Question: I have an 'UITableViewCell' and there are 2 UILabels in it as shown in the diagram below.

I want to programatically 'autolayout' it so it fits the screen. How can i programatically add autolayout constraints ?
'''
- (id)initWithStyle:(UITableViewCellStyle)style reuseIdentifier:(NSString *)reuseIdentifier
{
self = [super initWithStyle:style reuseIdentifier:reuseIdentifier];
if (self)
{
self.mylabel = [[UILabel alloc] initWithFrame:CGRectMake(5, 10, 100, 30)];
self.mylabel.font = [UIFont fontWithName:@"Arial" size:10.0f];
}
}
'''
nb: height of the cell is 400.
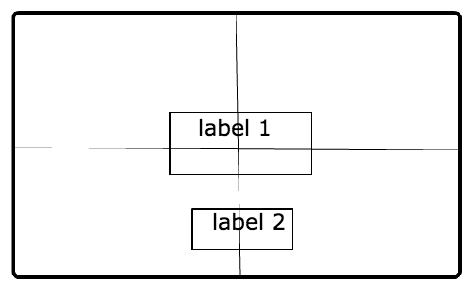
Answer: Implement this code,
'''
#import "TableViewCell.h"
@implementation TableViewCell
- (instancetype)initWithStyle:(UITableViewCellStyle)style reuseIdentifier:(NSString *)reuseIdentifier
{
if (self = [super initWithStyle:style reuseIdentifier:reuseIdentifier])
{
_label1 = [[UILabel alloc] initWithFrame:CGRectMake(0, 0, 50, 50)];
[_label1 setBackgroundColor:[UIColor yellowColor]];
[_label1 setText:@"Label 1"];
[[self contentView] addSubview:_label1];
_label2 = [[UILabel alloc] initWithFrame:CGRectMake(100, 300, 50, 50)];
[_label2 setBackgroundColor:[UIColor orangeColor]];
[_label2 setText:@"Label 2"];
[[self contentView] addSubview:_label2];
[self activateConstraint];
}
return self ;
}
- (void)awakeFromNib {
// Initialization code
}
- (void)setSelected:(BOOL)selected animated:(BOOL)animated {
[super setSelected:selected animated:animated];
// Configure the view for the selected state
}
- (void)activateConstraint
{
[_label1 setTranslatesAutoresizingMaskIntoConstraints:NO];
[_label2 setTranslatesAutoresizingMaskIntoConstraints:NO];
//For Label1
NSLayoutConstraint *height1 = [NSLayoutConstraint constraintWithItem:_label1
attribute:NSLayoutAttributeHeight
relatedBy:NSLayoutRelationEqual
toItem:nil
attribute:NSLayoutAttributeNotAnAttribute
multiplier:1.0
constant:40];
NSLayoutConstraint *width1 = [NSLayoutConstraint constraintWithItem:_label1
attribute:NSLayoutAttributeWidth
relatedBy:NSLayoutRelationEqual
toItem:nil
attribute:NSLayoutAttributeNotAnAttribute
multiplier:1.0
constant:100];
NSLayoutConstraint *centerX1 = [NSLayoutConstraint constraintWithItem:_label1
attribute:NSLayoutAttributeCenterX
relatedBy:NSLayoutRelationEqual
toItem:self
attribute:NSLayoutAttributeCenterX
multiplier:1.0
constant:0];
NSLayoutConstraint *centerY1 = [NSLayoutConstraint constraintWithItem:_label1
attribute:NSLayoutAttributeCenterY
relatedBy:NSLayoutRelationEqual
toItem:self
attribute:NSLayoutAttributeCenterY
multiplier:1.0
constant:0];
[NSLayoutConstraint activateConstraints:[NSArray arrayWithObjects:height1, width1, centerX1, centerY1, nil]] ;
//For Label2
NSLayoutConstraint *height2 = [NSLayoutConstraint constraintWithItem:_label2
attribute:NSLayoutAttributeHeight
relatedBy:NSLayoutRelationEqual
toItem:nil
attribute:NSLayoutAttributeNotAnAttribute
multiplier:1.0
constant:40];
NSLayoutConstraint *width2 = [NSLayoutConstraint constraintWithItem:_label2
attribute:NSLayoutAttributeWidth
relatedBy:NSLayoutRelationEqual
toItem:nil
attribute:NSLayoutAttributeNotAnAttribute
multiplier:1.0
constant:75];
NSLayoutConstraint *topConstarint2 = [NSLayoutConstraint constraintWithItem:_label2
attribute:NSLayoutAttributeTop
relatedBy:NSLayoutRelationEqual
toItem:_label1
attribute:NSLayoutAttributeBottom
multiplier:1.0
constant:20];
NSLayoutConstraint *centerY2 = [NSLayoutConstraint constraintWithItem:_label2
attribute:NSLayoutAttributeCenterX
relatedBy:NSLayoutRelationEqual
toItem:self.contentView
attribute:NSLayoutAttributeCenterX
multiplier:1.0
constant:0];
[NSLayoutConstraint activateConstraints:[NSArray arrayWithObjects: height2, width2, topConstarint2, centerY2, nil]] ;
}
@end
'''